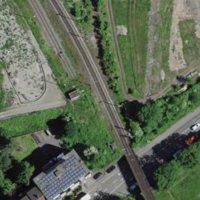
EUNIS habitat code: 57
Species observed at this site:
Adalia decempunctata
Jasminum nudiflorum
Centaurea stoebe
Mangora acalypha
Thomisus onustus